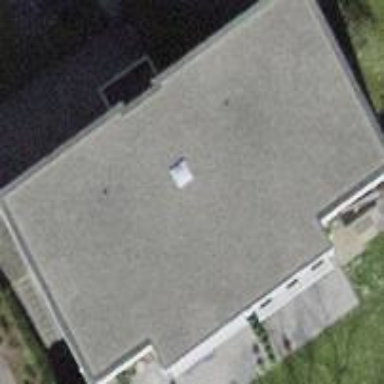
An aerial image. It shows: Building with flat roof.